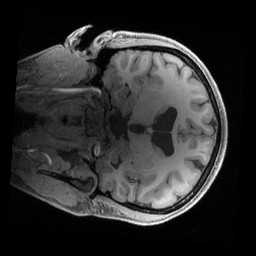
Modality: T1w
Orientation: coronal
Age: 26
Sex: female
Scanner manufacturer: siemens
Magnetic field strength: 3 T
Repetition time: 2.4 s
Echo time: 0.00241 s